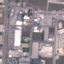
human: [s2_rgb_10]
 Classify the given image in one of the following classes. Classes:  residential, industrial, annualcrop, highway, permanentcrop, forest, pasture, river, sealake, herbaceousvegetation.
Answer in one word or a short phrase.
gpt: Industrial